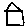
Label: house